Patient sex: F
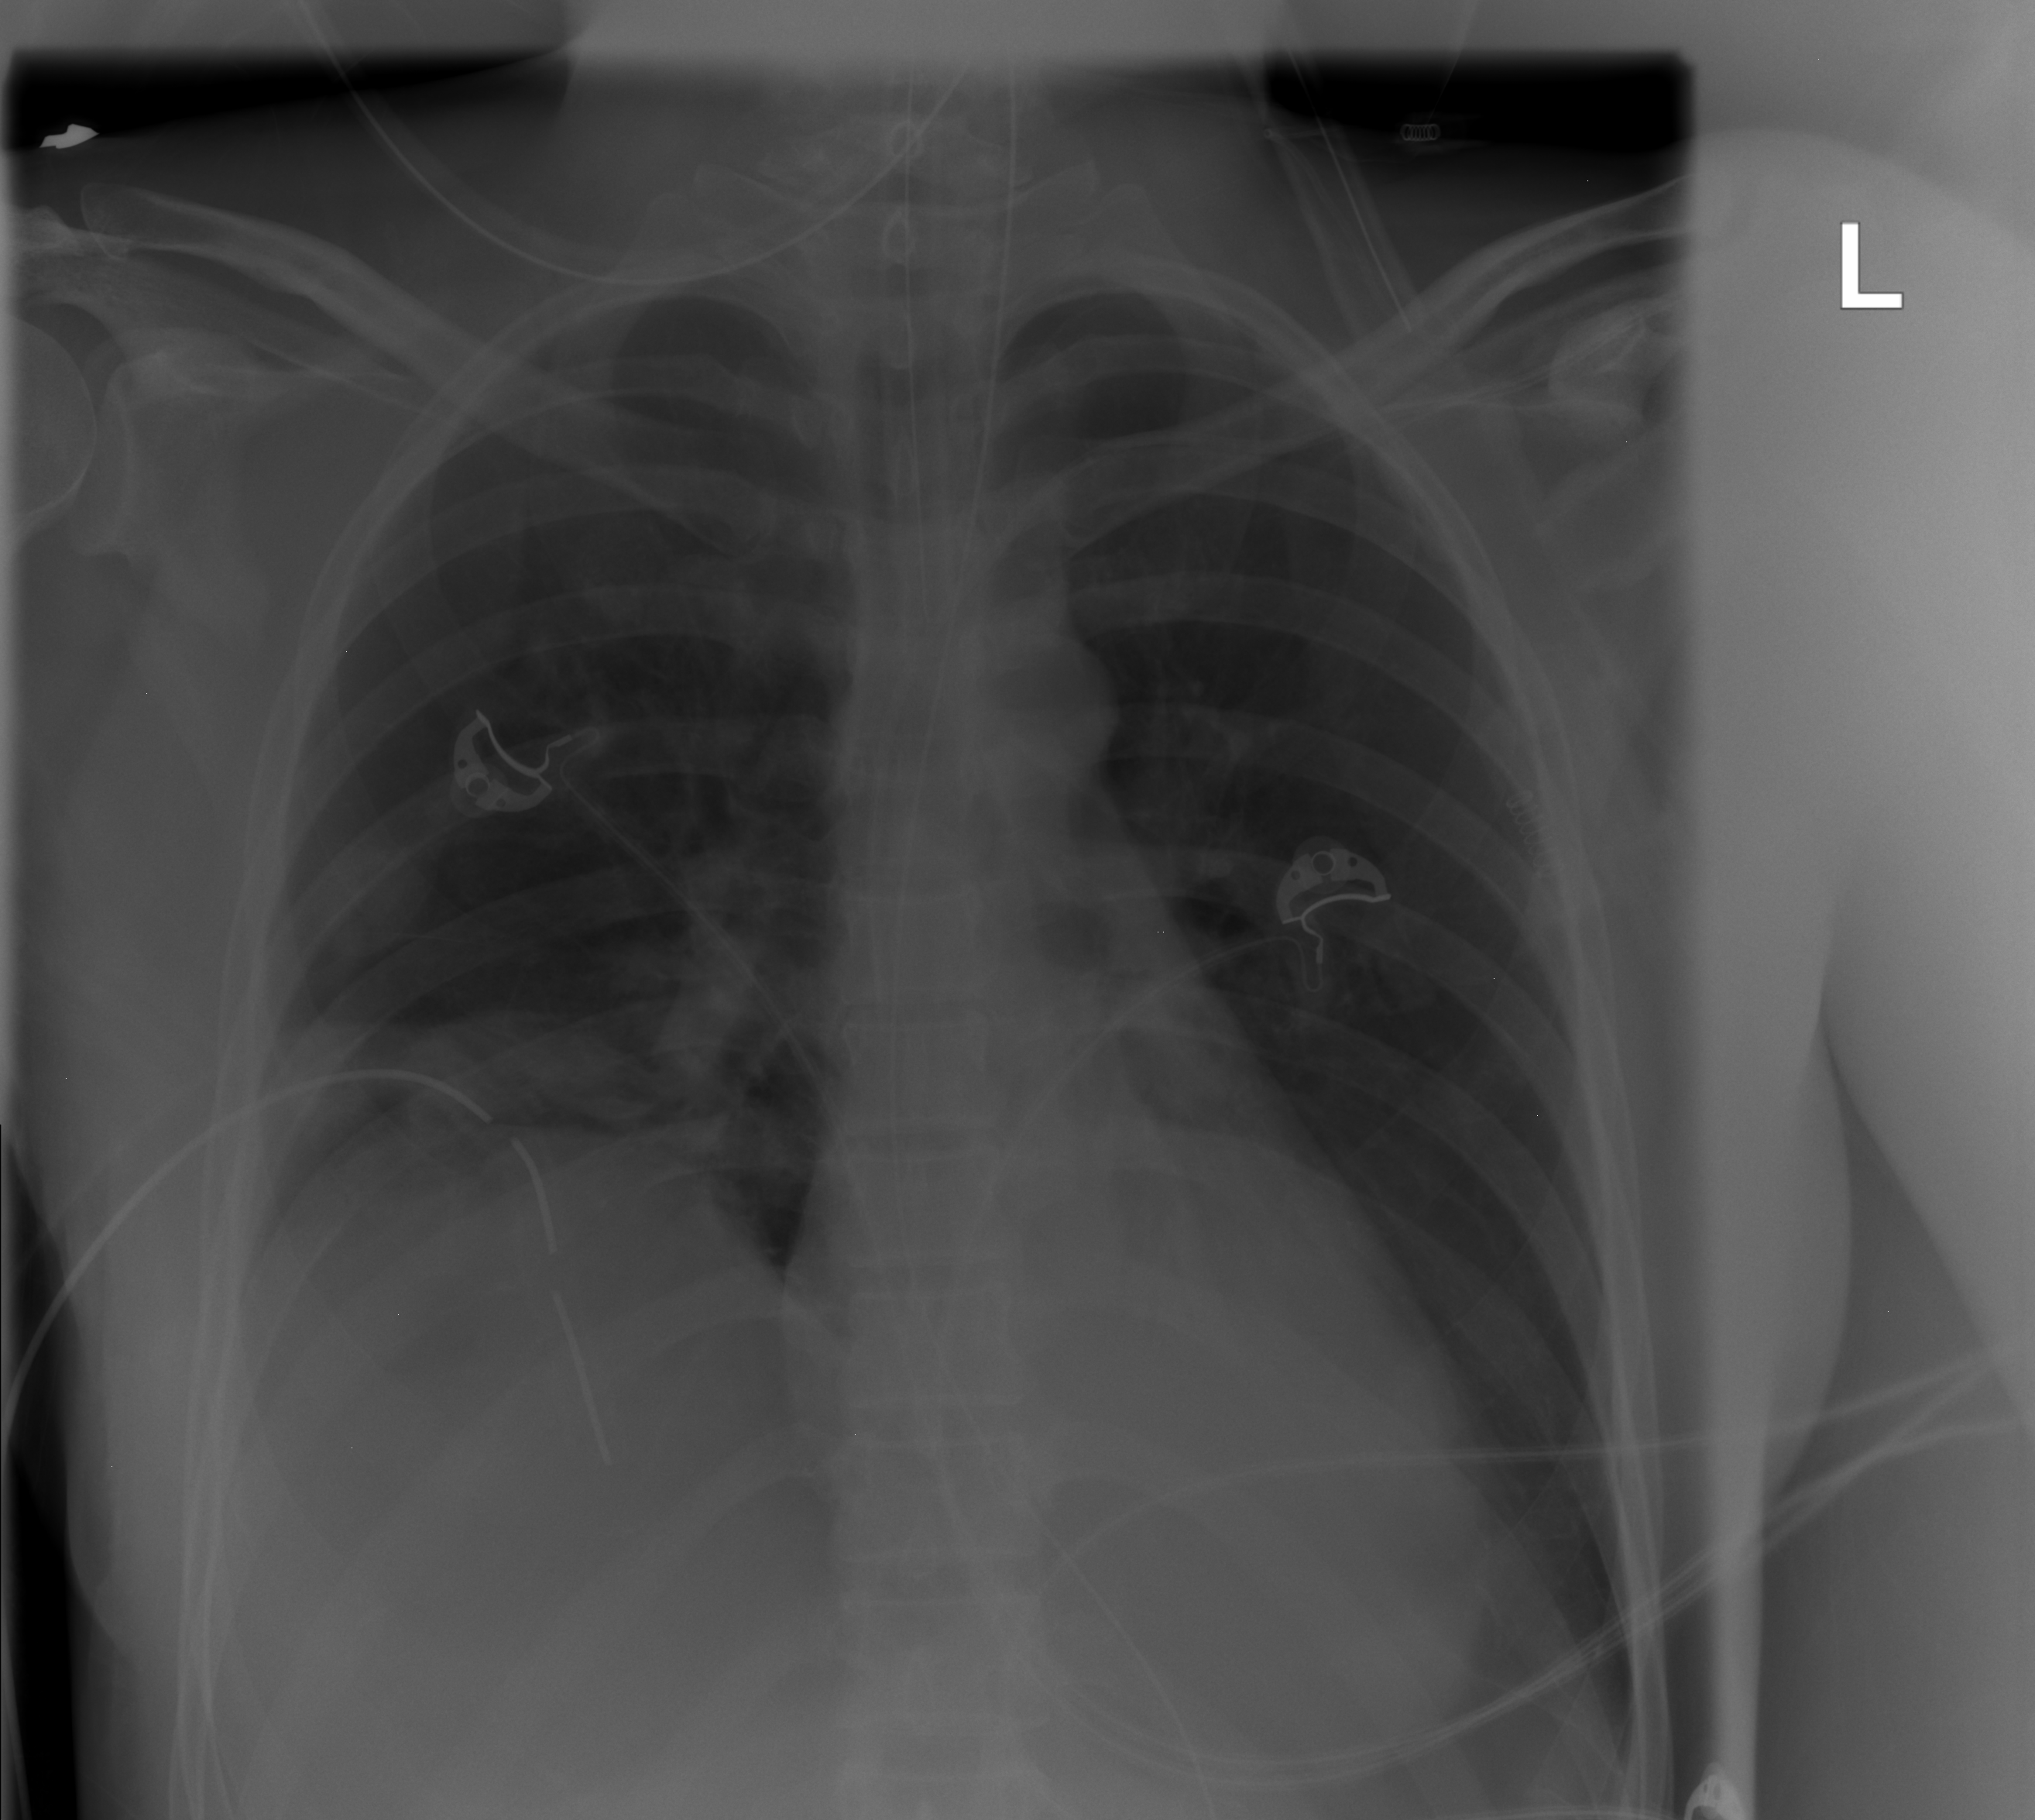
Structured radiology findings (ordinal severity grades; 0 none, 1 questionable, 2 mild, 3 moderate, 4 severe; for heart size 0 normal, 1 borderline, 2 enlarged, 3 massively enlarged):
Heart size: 0
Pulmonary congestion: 0
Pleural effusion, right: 0
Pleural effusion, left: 0
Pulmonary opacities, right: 0
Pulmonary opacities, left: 2
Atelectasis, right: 3
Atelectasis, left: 2